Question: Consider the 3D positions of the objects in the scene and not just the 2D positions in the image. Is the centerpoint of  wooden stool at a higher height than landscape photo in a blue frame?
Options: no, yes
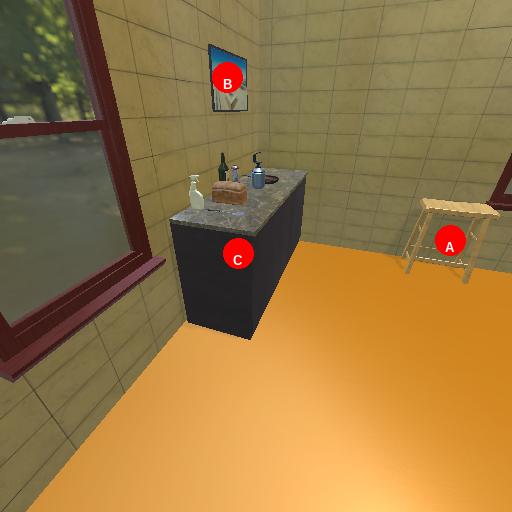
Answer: no